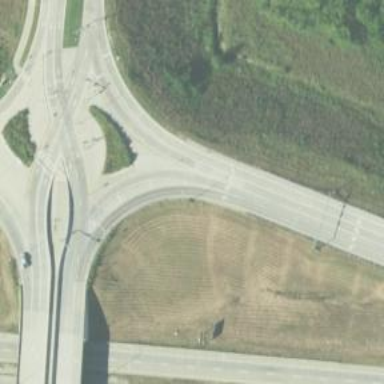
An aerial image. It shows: Trunk link highway.